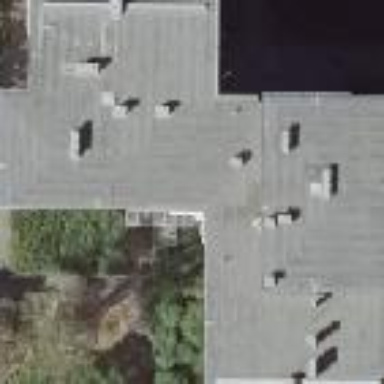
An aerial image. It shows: Flat-roofed apartment building.